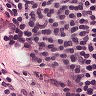
Metastatic tissue present: no